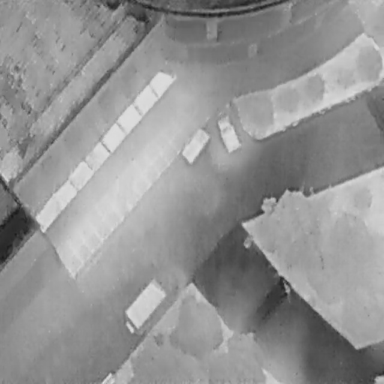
There are three OtherVehicles in the infrared image.